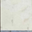
Piece: xx